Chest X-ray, PA view. Patient: 30 years old, sex M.
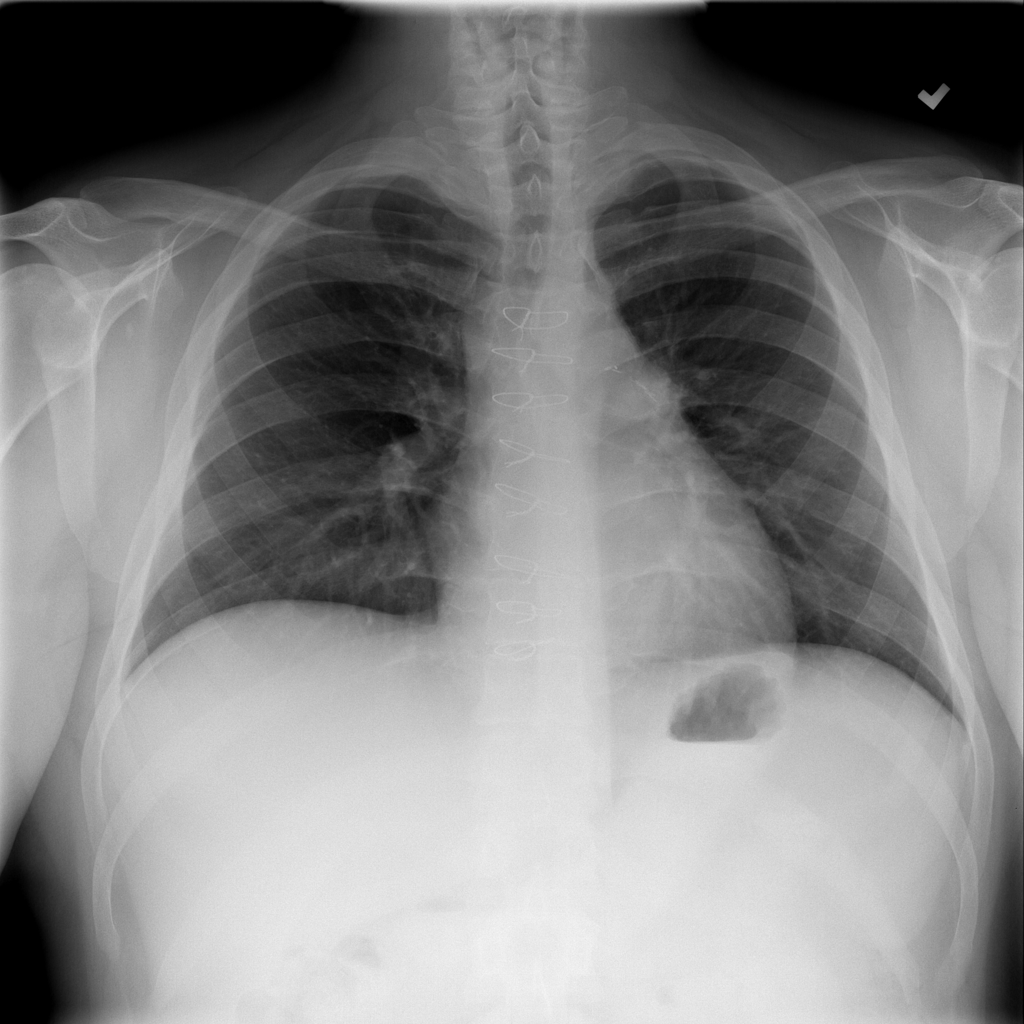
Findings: No Finding